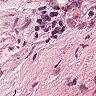
Metastatic tissue present: no